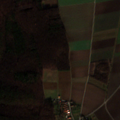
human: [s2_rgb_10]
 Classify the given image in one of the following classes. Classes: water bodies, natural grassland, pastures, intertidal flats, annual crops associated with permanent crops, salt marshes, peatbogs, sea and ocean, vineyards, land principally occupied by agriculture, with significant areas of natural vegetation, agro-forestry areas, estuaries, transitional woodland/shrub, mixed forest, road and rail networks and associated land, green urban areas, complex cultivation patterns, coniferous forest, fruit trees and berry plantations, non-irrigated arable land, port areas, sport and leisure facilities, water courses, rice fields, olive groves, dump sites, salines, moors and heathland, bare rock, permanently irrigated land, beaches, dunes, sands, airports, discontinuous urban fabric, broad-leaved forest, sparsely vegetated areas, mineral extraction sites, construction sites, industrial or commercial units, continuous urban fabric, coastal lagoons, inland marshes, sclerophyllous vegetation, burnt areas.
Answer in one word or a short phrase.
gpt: non-irrigated arable land, broad-leaved forest